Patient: sex F, age 62
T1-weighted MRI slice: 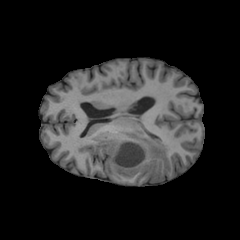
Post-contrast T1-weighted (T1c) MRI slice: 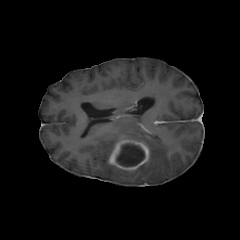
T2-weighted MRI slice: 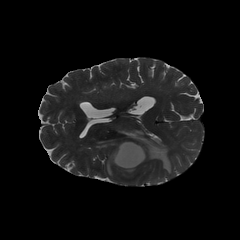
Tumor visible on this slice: yes
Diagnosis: Glioblastoma, IDH-wildtype
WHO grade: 4